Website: bh-photo
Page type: billing-address
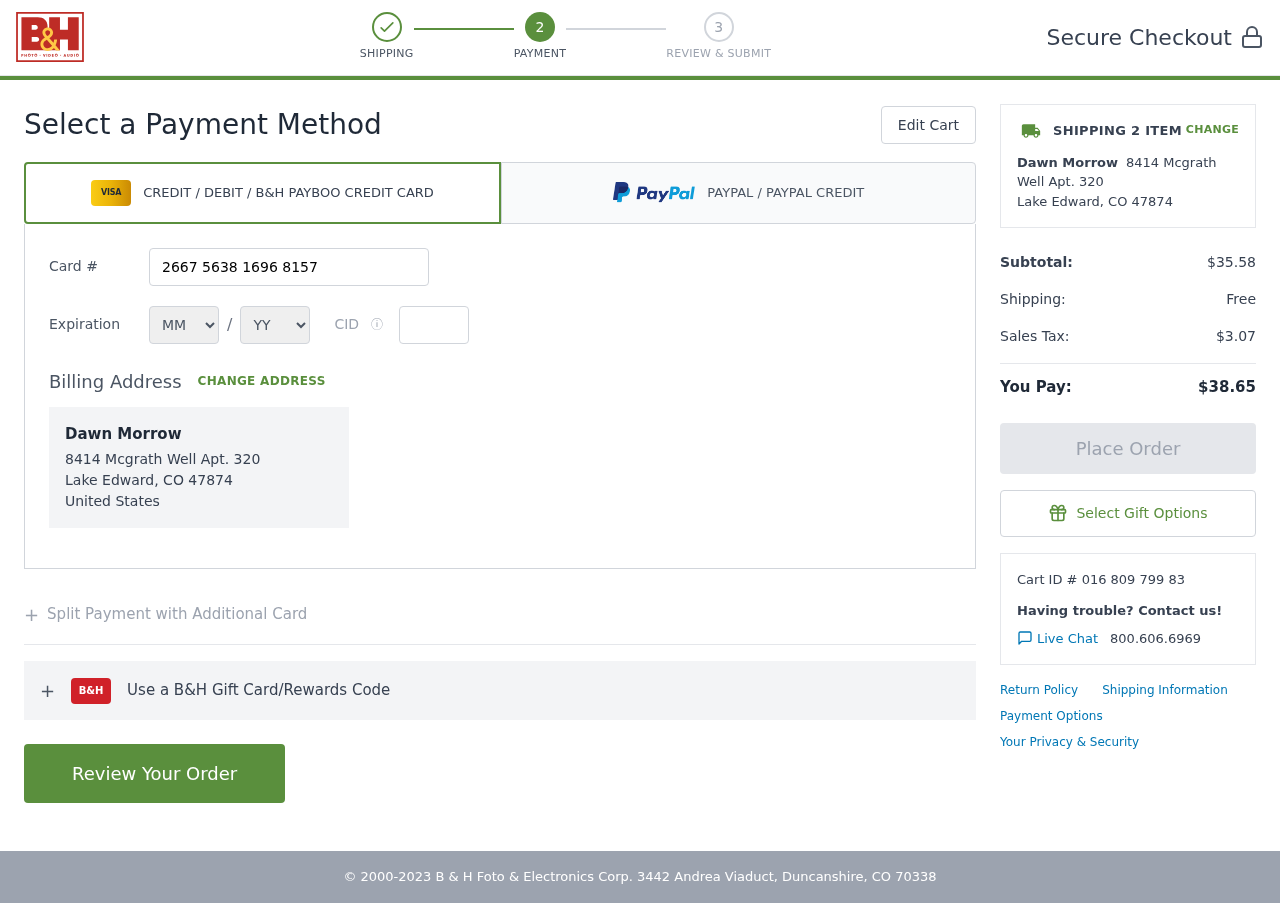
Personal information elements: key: PII_CARD_CVV
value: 144
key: PII_CARD_EXPIRY_MONTH
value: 05
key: PII_CARD_EXPIRY_YEAR
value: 30
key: PII_CARD_NUMBER
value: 2667 5638 1696 8157
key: PII_CITY_STATE_ZIP
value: Lake Edward, CO 47874
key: PII_COUNTRY
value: United States
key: PII_FULLNAME
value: Dawn Morrow
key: PII_STREET
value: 8414 Mcgrath Well Apt. 320
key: PII_FULLNAME2
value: Dawn Morrow
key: PII_CITY
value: Lake Edward
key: PII_STATE_ABBR
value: CO
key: PII_POSTCODE
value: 47874
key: PII_POSTCODE_FULL
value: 47874
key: PII_CITY_STATE
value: Lake Edward, CO
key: PII_POSTCODE_NUMERIC
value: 47874
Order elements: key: ORDER_NUM_ITEMS
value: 2
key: ORDER_SUBTOTAL
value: $35.58
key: ORDER_SHIPPING_COST
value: Free
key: ORDER_TAX
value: $3.07
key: ORDER_TOTAL
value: $38.65
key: ORDER_ID
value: Cart ID # 016 809 799 83